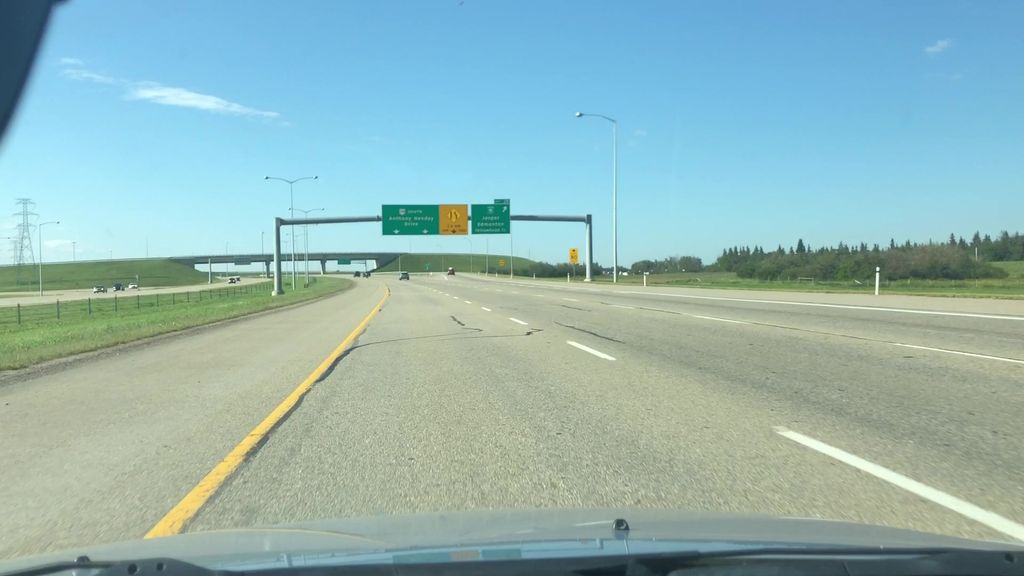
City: edmonton